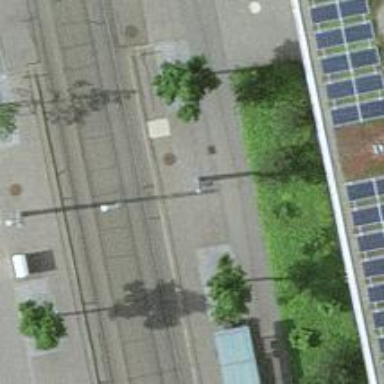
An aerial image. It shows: Tram stop with public transport connection.